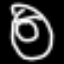
Label: donut